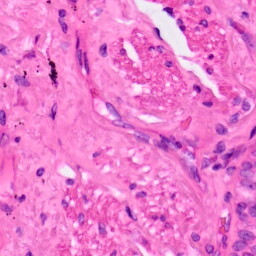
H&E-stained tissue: Lung